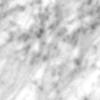
Label: no_change